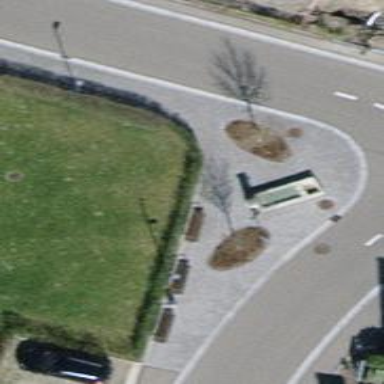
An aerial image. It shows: Bench.